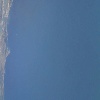
Label: water